Here is the envelope spectrum of one vibration snapshot from a rolling-element bearing, with each characteristic fault-frequency family marked on the frequency axis. Diagnose the bearing from this image, choosing from: normal, inner_race, outer_race, ball.
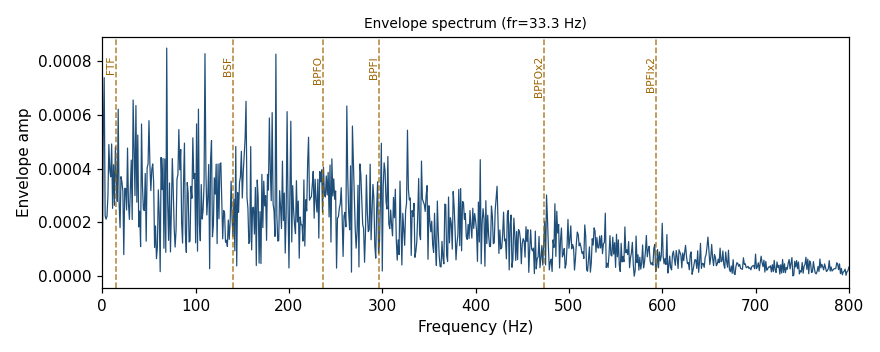
Answer: normal